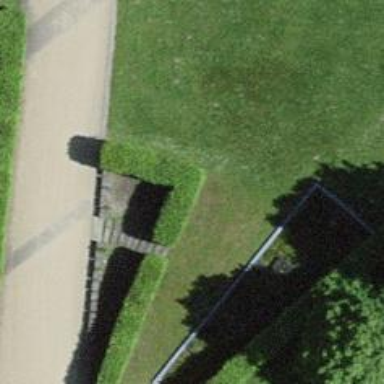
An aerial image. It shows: Hedge barrier.